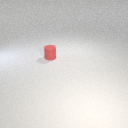
small red rubber cylinder